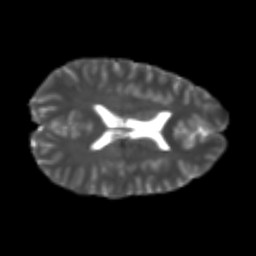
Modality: T2w
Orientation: axial
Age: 24
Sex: male
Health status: healthy
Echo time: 0.074 s